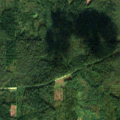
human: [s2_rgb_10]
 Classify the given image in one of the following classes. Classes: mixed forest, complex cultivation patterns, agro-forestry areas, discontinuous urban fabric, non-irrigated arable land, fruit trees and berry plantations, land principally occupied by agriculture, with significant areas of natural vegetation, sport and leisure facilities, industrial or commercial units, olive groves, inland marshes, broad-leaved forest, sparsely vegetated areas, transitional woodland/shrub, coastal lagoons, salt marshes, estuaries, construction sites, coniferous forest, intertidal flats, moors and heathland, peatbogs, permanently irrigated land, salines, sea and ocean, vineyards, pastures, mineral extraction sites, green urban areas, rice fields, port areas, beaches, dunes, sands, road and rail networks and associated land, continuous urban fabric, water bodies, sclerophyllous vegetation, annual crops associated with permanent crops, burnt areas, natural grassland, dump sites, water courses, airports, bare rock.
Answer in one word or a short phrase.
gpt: coniferous forest, mixed forest, transitional woodland/shrub